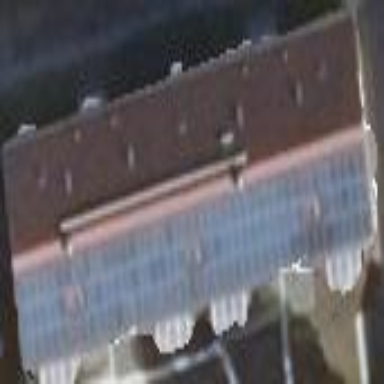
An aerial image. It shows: Gabled roofed apartment building with brown roof.